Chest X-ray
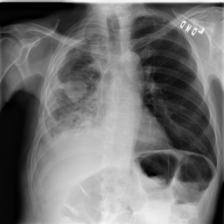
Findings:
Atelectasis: positive
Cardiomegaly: negative
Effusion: positive
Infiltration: positive
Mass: positive
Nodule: positive
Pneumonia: negative
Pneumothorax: negative
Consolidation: negative
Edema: negative
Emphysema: negative
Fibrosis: negative
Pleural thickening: negative
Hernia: negative